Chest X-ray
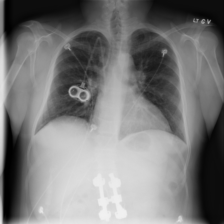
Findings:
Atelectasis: negative
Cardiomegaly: negative
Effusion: negative
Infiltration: negative
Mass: negative
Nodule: negative
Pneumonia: negative
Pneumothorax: negative
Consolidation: negative
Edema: negative
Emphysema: negative
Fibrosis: negative
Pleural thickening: negative
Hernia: negative